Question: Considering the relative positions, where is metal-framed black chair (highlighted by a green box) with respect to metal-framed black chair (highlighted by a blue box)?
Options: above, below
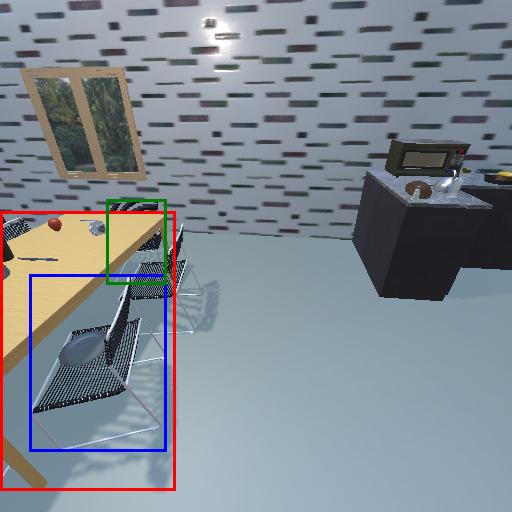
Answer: above